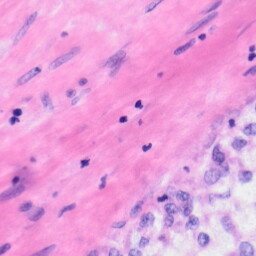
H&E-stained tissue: Liver